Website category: auto
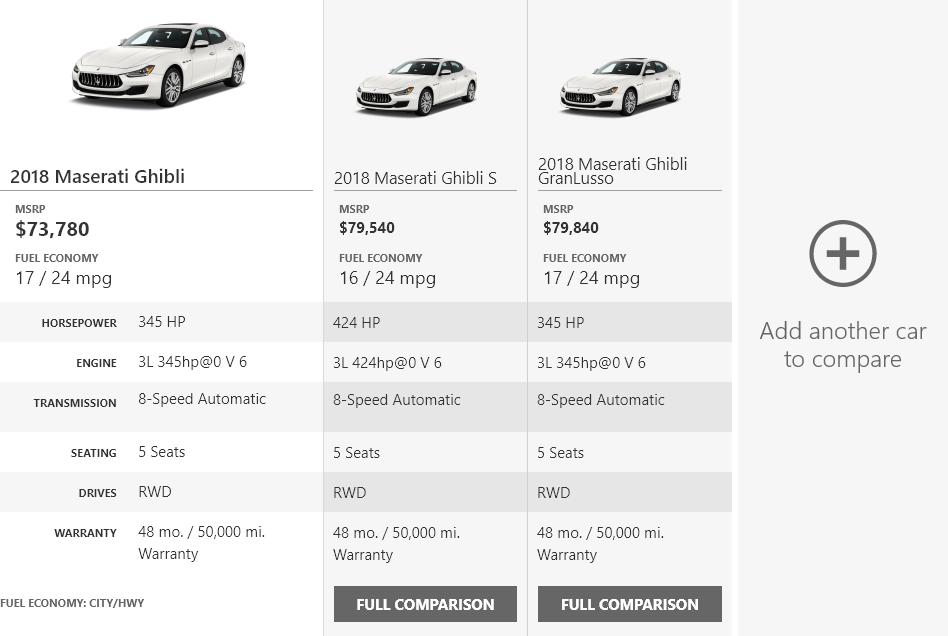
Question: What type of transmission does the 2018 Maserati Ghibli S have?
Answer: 8-Speed Automatic

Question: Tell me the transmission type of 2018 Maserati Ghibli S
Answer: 8-Speed Automatic

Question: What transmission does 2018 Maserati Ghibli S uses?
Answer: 8-Speed Automatic

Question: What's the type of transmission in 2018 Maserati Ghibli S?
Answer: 8-Speed Automatic

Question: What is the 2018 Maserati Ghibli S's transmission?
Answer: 8-Speed Automatic

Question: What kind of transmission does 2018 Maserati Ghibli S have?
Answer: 8-Speed Automatic

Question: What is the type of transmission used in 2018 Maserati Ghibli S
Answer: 8-Speed Automatic

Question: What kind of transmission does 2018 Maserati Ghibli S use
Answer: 8-Speed Automatic

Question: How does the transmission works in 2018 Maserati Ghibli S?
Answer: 8-Speed Automatic

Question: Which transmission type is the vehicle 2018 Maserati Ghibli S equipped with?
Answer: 8-Speed Automatic

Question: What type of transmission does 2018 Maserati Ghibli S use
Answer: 8-Speed Automatic

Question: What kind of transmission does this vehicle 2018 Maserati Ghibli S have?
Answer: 8-Speed Automatic

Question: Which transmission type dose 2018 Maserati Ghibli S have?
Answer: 8-Speed Automatic

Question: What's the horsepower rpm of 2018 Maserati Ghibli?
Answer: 345 HP

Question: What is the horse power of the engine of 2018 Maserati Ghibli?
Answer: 345 HP

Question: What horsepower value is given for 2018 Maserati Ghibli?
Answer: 345 HP

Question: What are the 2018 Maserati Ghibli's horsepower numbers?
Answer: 345 HP

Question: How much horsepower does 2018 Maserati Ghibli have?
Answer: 345 HP

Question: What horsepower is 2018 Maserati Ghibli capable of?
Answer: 345 HP

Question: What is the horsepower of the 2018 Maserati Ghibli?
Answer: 345 HP

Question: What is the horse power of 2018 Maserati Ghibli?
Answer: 345 HP

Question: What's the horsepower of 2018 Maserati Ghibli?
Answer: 345 HP

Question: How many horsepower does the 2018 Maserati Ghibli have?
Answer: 345 HP

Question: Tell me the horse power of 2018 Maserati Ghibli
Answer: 345 HP

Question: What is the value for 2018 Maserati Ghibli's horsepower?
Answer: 345 HP

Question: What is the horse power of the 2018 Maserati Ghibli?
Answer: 345 HP

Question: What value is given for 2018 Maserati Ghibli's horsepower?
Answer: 345 HP

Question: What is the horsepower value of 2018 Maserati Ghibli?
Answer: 345 HP

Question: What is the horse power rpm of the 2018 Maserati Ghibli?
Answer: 345 HP

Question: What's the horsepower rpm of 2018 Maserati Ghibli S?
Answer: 424 HP

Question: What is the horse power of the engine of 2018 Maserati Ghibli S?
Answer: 424 HP

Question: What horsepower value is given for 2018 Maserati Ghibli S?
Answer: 424 HP

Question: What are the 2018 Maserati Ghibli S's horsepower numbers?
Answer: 424 HP

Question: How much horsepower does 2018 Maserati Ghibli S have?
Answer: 424 HP

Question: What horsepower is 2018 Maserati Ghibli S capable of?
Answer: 424 HP

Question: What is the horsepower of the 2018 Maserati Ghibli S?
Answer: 424 HP

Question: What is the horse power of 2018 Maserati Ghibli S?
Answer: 424 HP

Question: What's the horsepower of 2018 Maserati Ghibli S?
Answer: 424 HP

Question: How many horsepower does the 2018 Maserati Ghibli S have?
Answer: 424 HP

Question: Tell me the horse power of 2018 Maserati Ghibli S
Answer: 424 HP

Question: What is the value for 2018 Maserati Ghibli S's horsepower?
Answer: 424 HP

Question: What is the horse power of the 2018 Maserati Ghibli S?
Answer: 424 HP

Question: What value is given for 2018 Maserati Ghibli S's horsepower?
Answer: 424 HP

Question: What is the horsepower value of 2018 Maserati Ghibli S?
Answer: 424 HP

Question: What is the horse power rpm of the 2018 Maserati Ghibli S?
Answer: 424 HP

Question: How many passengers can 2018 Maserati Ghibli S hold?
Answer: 5 Seats

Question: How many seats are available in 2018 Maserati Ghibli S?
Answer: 5 Seats

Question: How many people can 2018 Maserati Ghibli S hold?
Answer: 5 Seats

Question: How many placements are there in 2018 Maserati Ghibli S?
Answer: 5 Seats

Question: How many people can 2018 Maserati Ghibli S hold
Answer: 5 Seats

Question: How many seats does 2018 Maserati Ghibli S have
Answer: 5 Seats

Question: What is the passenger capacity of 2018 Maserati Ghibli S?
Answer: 5 Seats

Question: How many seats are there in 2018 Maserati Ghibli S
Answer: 5 Seats

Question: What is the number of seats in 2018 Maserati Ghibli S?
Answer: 5 Seats

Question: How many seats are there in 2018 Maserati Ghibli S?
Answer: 5 Seats

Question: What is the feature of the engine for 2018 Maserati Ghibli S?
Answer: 3L 424hp@0 V 6

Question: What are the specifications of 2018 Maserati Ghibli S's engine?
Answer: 3L 424hp@0 V 6

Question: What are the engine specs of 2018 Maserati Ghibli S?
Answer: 3L 424hp@0 V 6

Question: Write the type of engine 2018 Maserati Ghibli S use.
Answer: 3L 424hp@0 V 6

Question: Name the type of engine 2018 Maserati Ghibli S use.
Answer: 3L 424hp@0 V 6

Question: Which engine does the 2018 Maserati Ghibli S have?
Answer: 3L 424hp@0 V 6

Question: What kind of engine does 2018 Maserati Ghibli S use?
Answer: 3L 424hp@0 V 6

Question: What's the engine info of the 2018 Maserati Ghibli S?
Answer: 3L 424hp@0 V 6

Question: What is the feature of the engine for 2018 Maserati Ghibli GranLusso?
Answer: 3L 345hp@0 V 6